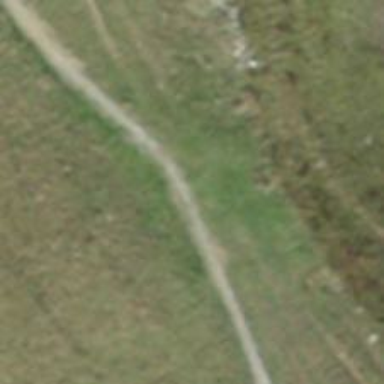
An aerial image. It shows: Pebblestone path.